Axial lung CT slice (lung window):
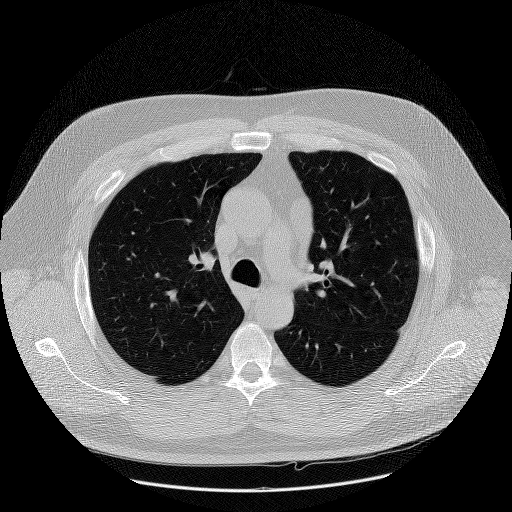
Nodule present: no